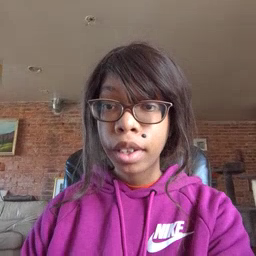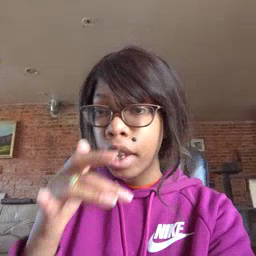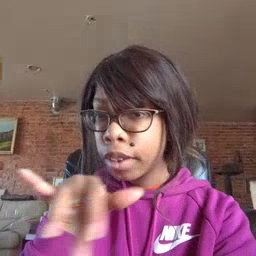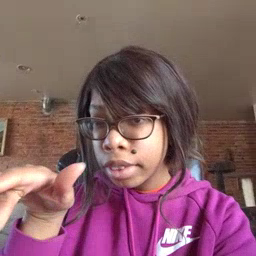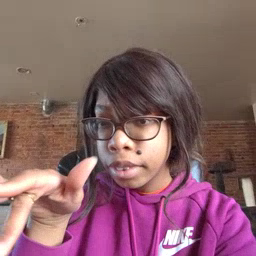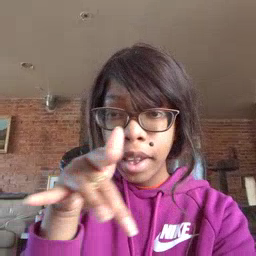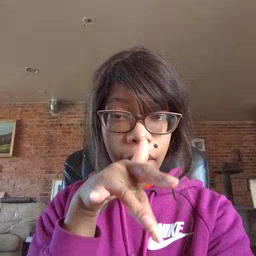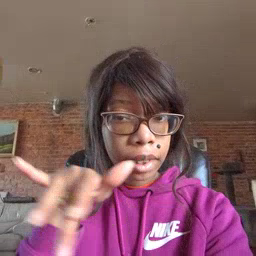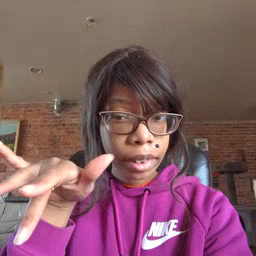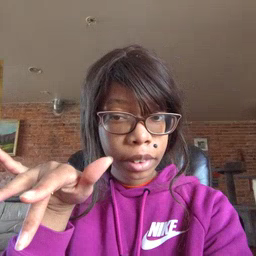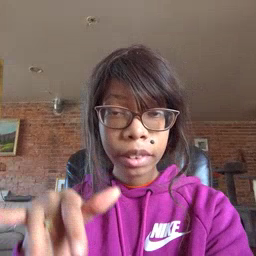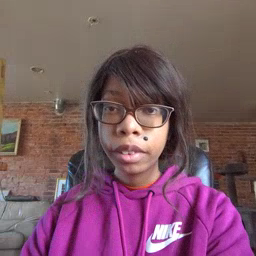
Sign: empty